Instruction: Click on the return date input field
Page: home
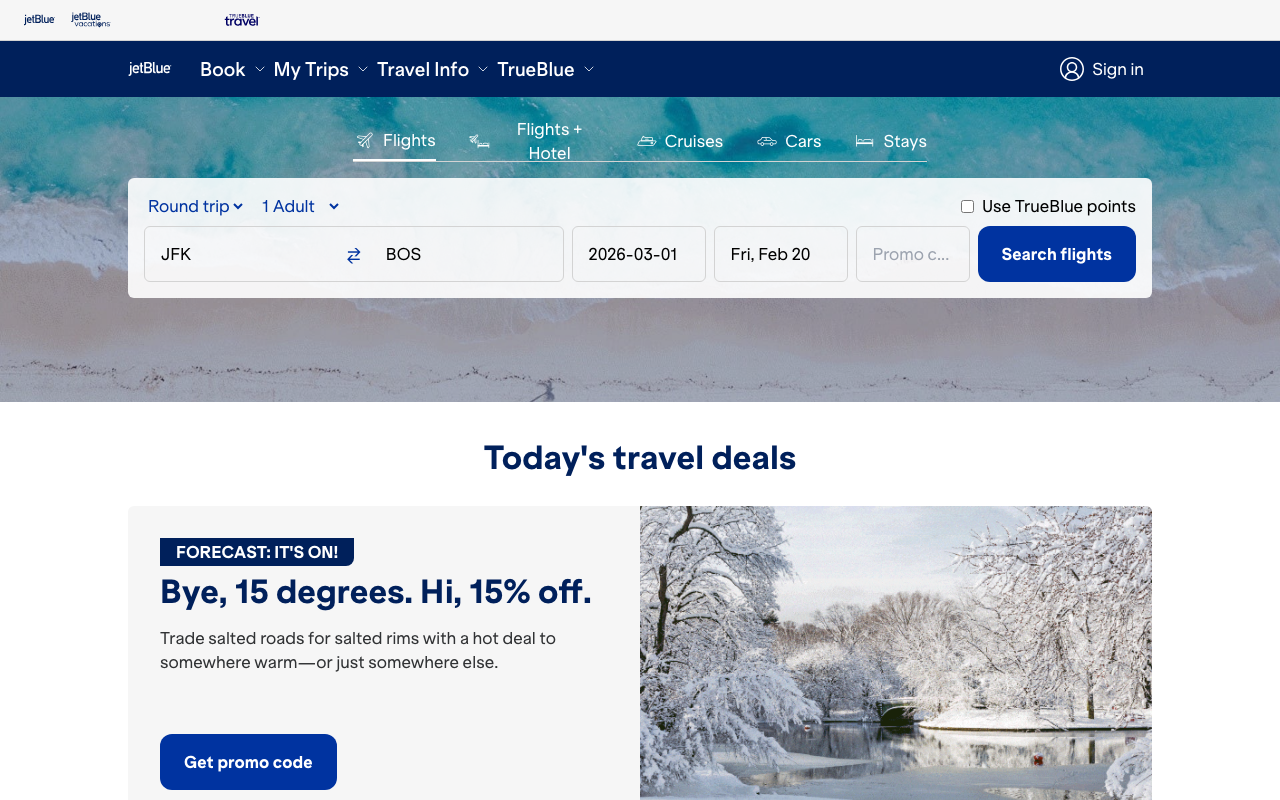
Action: click